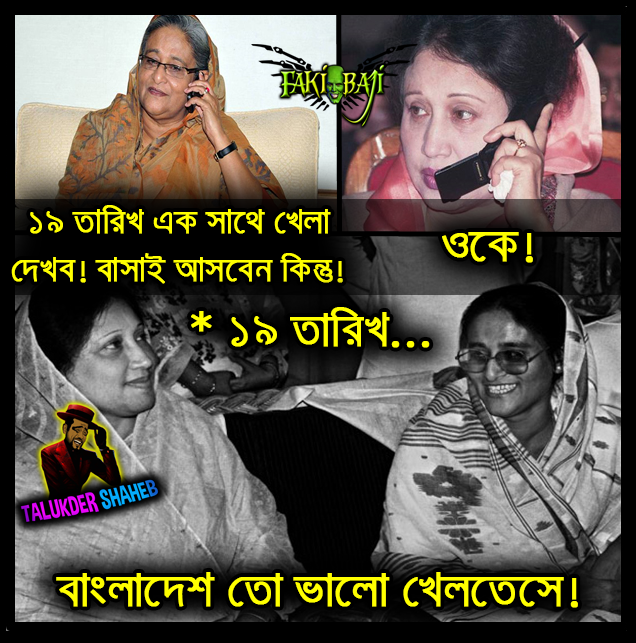
Caption: ১৯ তারিখ এক সাথে খেলা দেখব! বাসাই আসবেন কিন্ত! ওকে! *১৯ তারিখ... বাংলাদেশ তো ভালো খেলতেসে!
Label: non-hate